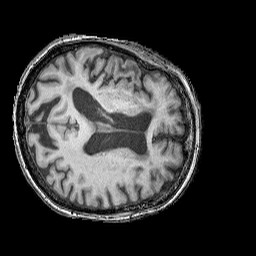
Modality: T1w
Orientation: axial
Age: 79
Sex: female
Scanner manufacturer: siemens
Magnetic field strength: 3 T
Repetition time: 2.25 s
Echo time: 0.00411 s